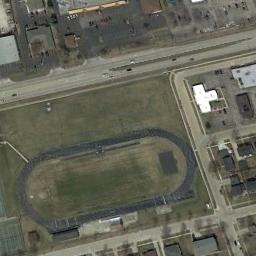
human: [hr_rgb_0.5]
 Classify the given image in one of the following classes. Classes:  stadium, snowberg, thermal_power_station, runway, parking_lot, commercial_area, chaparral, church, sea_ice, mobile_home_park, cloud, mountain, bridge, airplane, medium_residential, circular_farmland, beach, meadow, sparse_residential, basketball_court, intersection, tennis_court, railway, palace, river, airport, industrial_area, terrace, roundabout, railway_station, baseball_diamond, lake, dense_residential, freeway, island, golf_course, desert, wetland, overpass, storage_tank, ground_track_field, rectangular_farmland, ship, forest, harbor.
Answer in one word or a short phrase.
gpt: ground_track_field